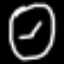
Label: clock